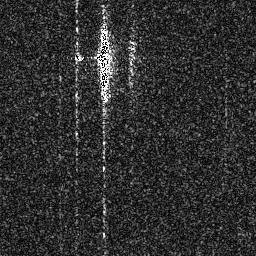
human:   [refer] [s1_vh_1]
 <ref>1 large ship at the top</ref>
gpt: <box>[[35, 8, 44, 40, 0]]</box>